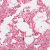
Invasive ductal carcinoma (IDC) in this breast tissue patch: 0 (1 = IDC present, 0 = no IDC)